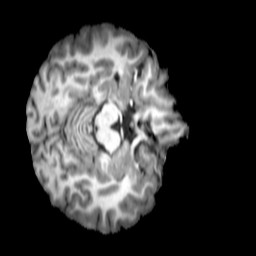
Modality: T1w
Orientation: axial